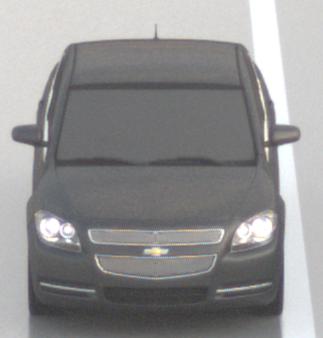
Make: Chevrolet
Model: Malibu 2.4
Detailed model: Malibu
Model produced from: 2012/07
Model produced until: 2014/08
Doors: 4
Color: gray
Road condition: wet road
Daytime: sunrise or sunset
Contrast: low contrast